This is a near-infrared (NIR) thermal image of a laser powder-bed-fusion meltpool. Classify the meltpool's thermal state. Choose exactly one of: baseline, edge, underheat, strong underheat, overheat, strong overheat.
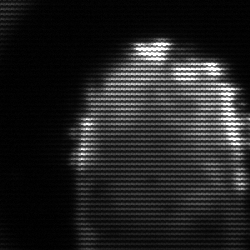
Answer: baseline